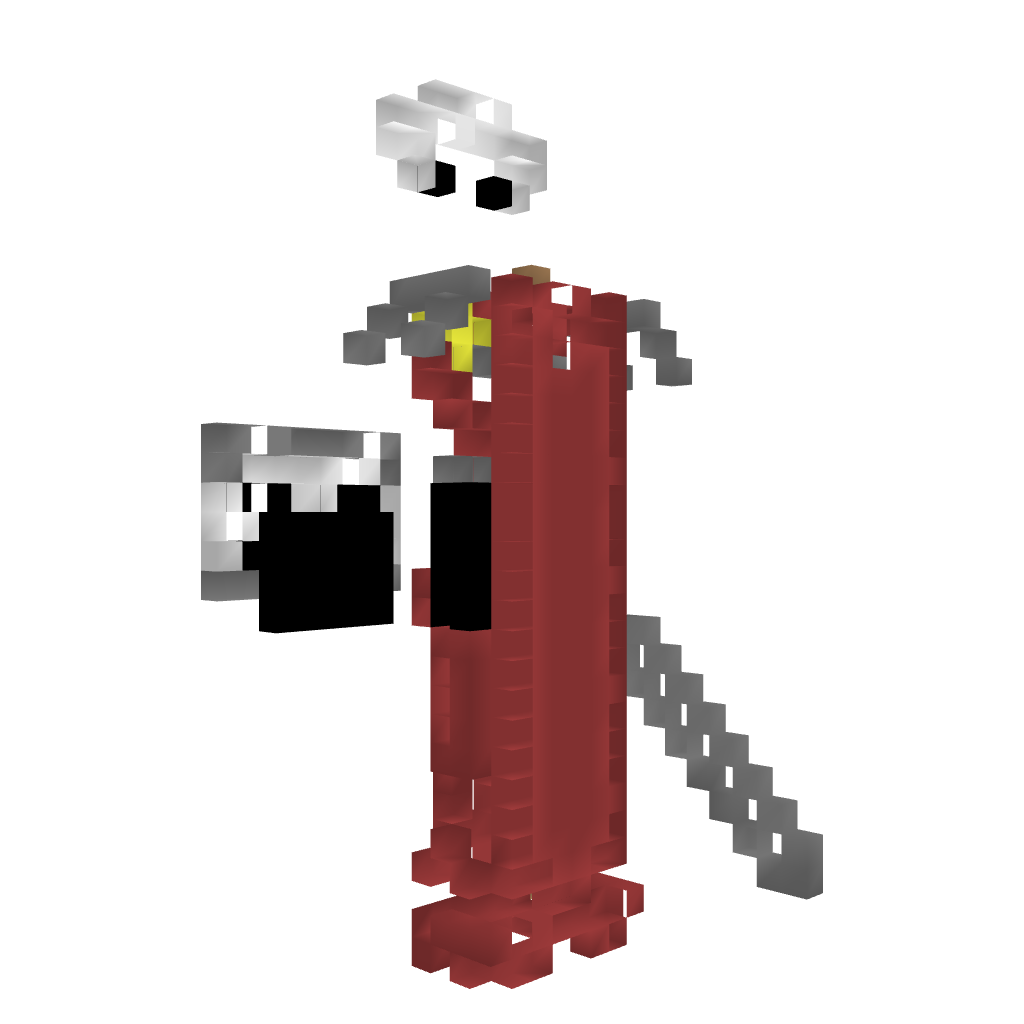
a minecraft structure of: Roman Statue bad low quality